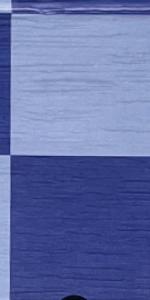
Label: Empty